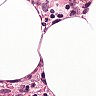
Metastatic tissue present: no